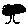
Label: tree